Field crop: maize
Growth stage: 1
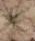
Species: salsola